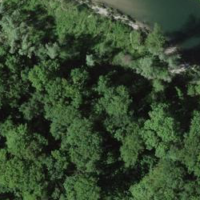
EUNIS habitat code: 41
Species observed at this site:
Urtica dioica